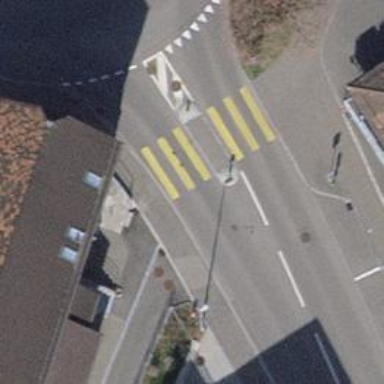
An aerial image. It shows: Traffic calming island.